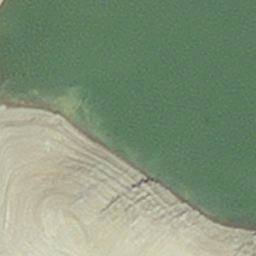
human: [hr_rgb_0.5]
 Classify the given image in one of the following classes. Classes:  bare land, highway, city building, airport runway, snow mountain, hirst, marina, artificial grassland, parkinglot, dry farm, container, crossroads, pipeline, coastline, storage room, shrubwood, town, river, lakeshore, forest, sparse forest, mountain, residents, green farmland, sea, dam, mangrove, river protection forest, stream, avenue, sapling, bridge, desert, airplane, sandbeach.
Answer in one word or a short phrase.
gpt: hirst